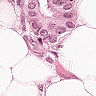
Metastatic tissue present: yes